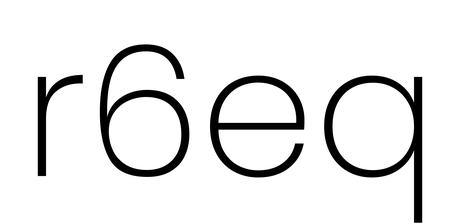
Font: Poppins-ExtraLight